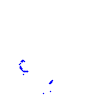
Particle: proton